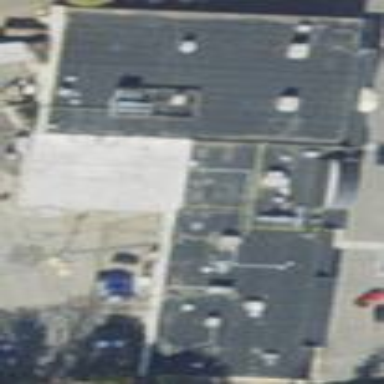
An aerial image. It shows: Mall building.